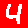
Digit: 4